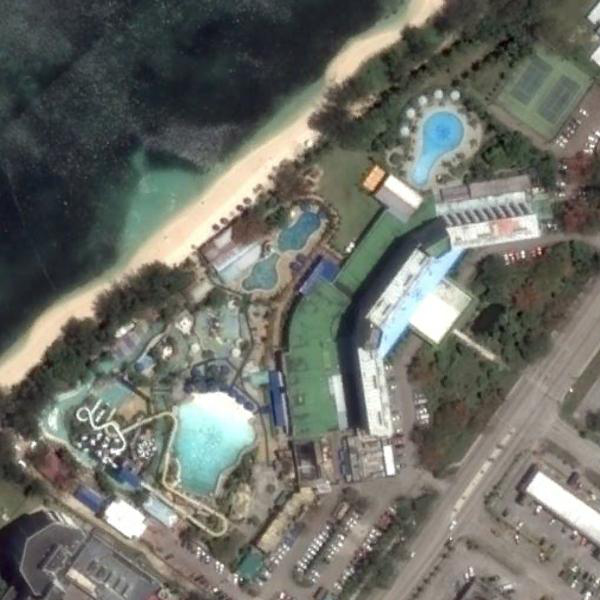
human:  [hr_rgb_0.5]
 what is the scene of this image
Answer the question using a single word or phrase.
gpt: resort